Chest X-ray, AP view. Patient: 55 years old, sex M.
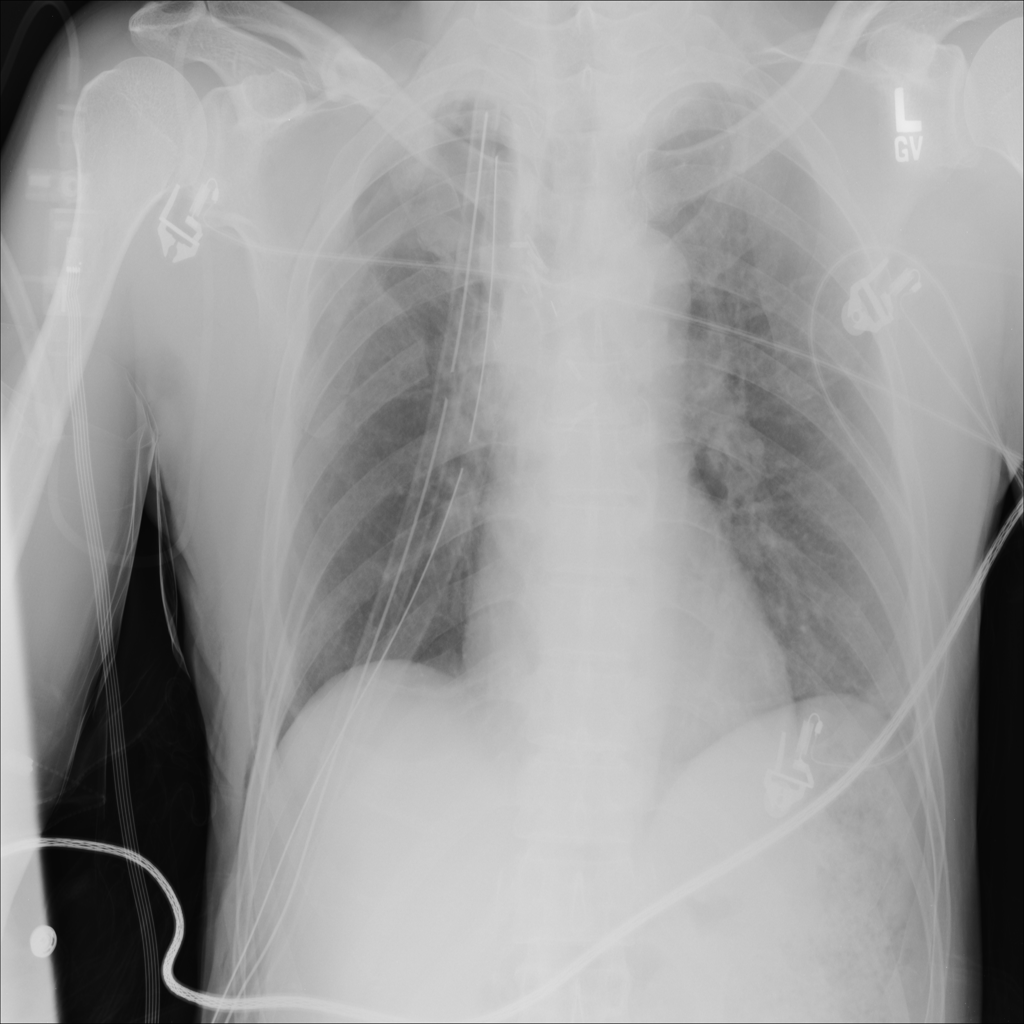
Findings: Pneumothorax